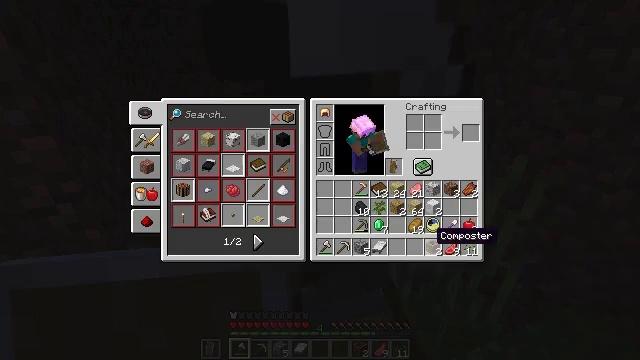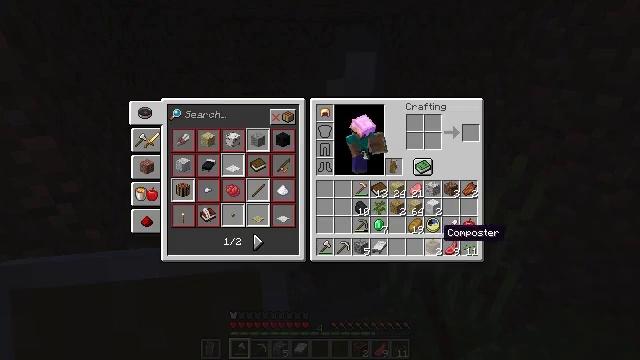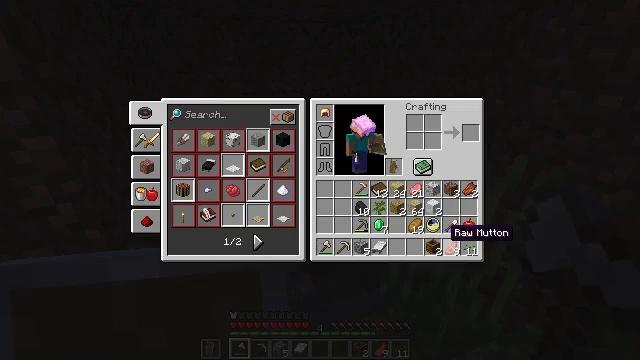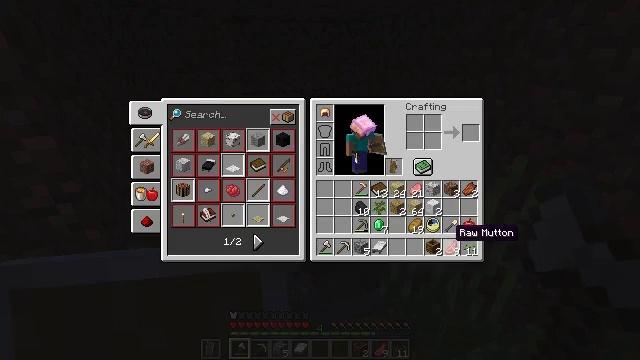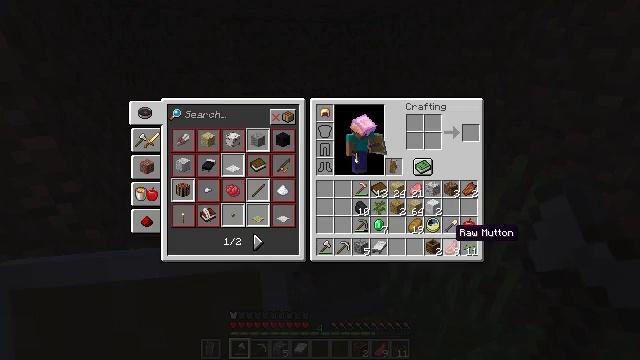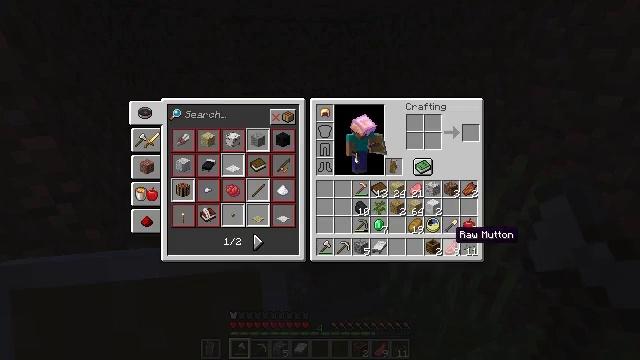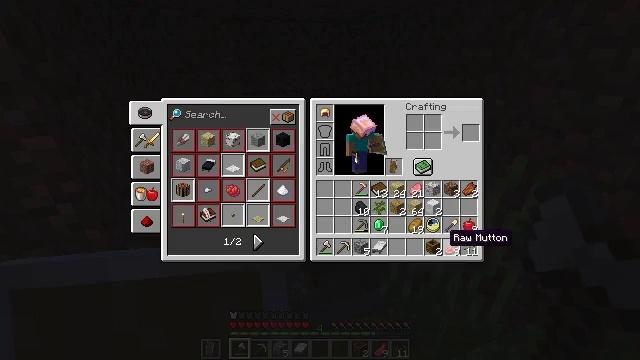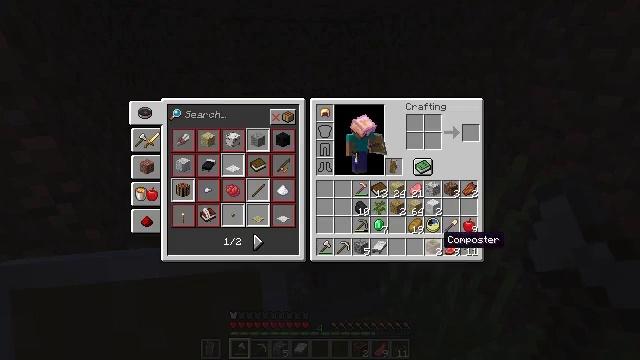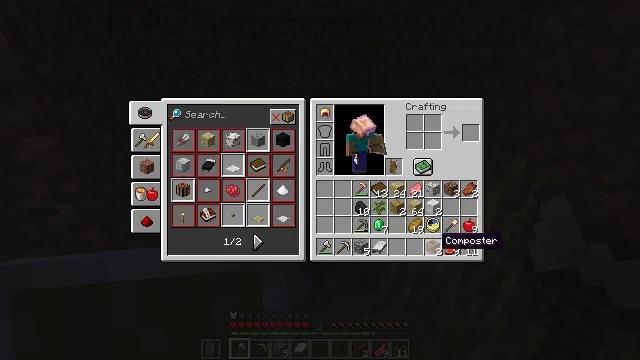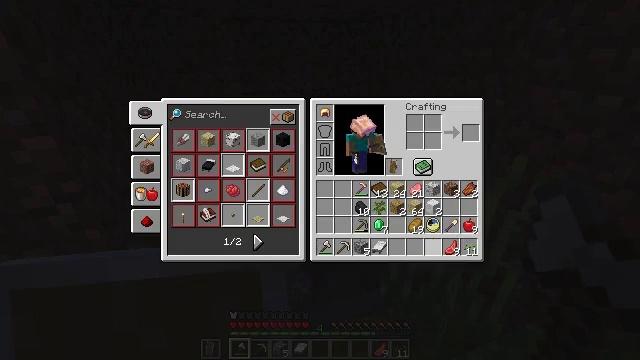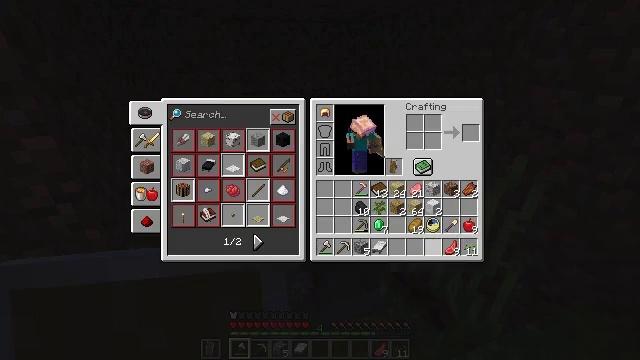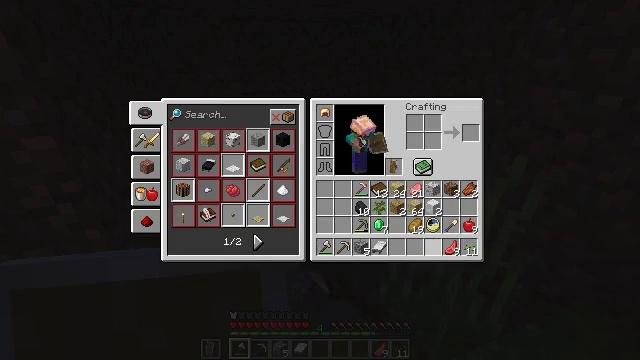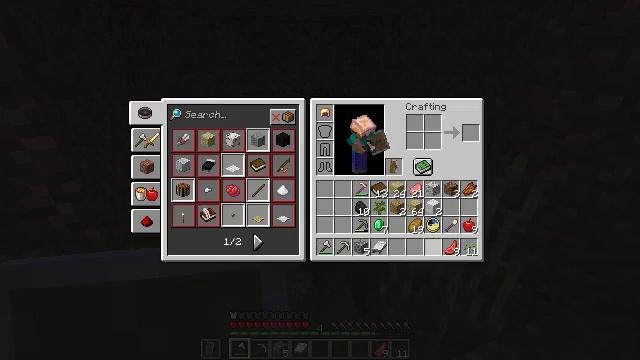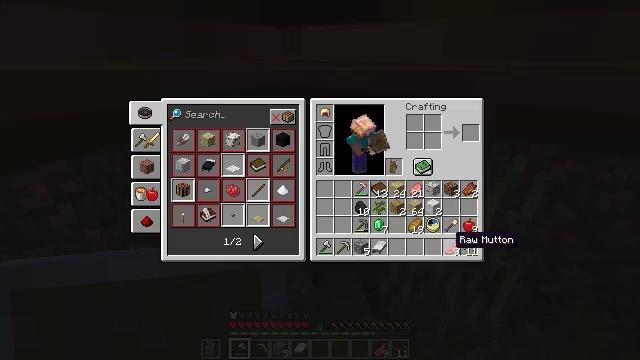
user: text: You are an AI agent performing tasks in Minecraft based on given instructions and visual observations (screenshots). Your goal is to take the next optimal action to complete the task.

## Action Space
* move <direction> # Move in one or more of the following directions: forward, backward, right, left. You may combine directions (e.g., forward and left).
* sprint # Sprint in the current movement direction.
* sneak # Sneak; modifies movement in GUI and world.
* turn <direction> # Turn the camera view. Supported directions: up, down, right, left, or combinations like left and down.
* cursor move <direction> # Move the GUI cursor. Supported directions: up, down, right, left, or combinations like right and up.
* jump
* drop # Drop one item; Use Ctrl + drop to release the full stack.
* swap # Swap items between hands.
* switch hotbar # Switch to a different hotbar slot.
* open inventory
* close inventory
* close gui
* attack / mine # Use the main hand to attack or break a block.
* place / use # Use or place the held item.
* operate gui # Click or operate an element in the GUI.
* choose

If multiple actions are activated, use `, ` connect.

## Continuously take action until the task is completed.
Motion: motion action
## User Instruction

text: Remove a composter from the inventory.
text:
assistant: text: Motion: sprint, cursor move right, open gui
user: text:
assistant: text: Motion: sprint, cursor move right
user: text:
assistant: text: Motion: sprint
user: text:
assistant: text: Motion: sprint
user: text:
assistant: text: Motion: sprint
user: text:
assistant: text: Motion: sprint
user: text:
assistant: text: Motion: sprint
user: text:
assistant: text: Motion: sprint
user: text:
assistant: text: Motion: sprint, drop
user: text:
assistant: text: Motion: sprint, drop
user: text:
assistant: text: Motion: sprint, drop
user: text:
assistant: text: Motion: sprint, drop
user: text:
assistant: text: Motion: sprint, cursor move right
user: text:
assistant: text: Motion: sprint